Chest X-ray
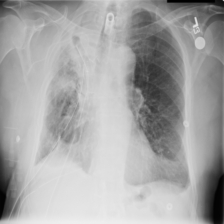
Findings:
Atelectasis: negative
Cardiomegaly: negative
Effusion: positive
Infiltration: positive
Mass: negative
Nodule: negative
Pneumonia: negative
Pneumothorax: negative
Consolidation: negative
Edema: negative
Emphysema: negative
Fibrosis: negative
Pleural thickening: negative
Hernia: negative